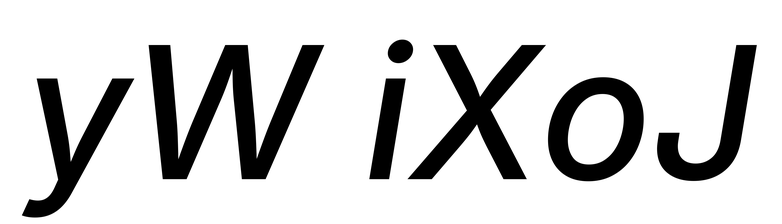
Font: Inter-Italic_Medium_Italic